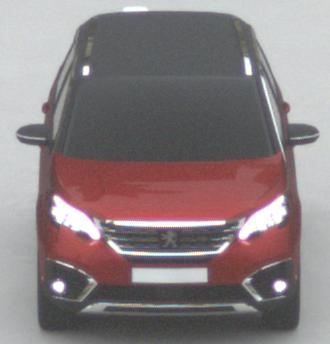
Make: Peugeot
Model: 5008 1.2 PureTech 130 Active
Detailed model: 5008 (II) (03/17 - 09/20)
Model produced from: 2017/03
Model produced until: 2018/07
Doors: 5
Color: red
Road condition: dry road
Daytime: midday
Contrast: low contrast